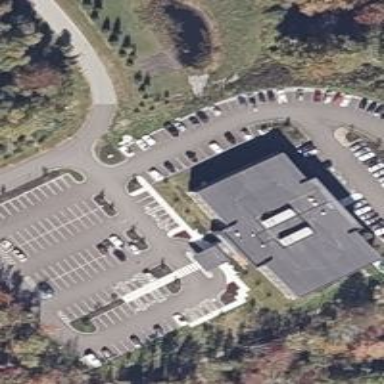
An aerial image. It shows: Healthcare facility.